Field crop: tomato
Growth stage: 1
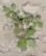
Species: portulaca